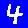
Digit: 4